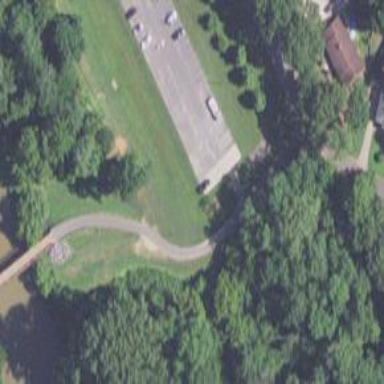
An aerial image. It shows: Asphalt path with excellent trail visibility.